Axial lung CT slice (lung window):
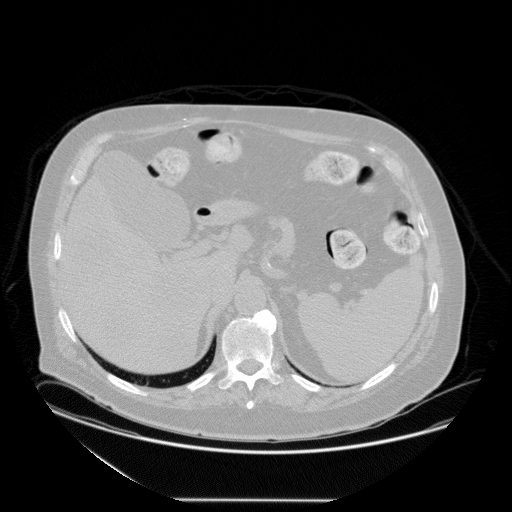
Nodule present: no